Question: What would be your take on a xml file that contains certain elements, that reference n other elements. Background for this questions is a techtree (graph) serialized as a xml document. E.g. the tech "Cannons" prerequisite two other nodes (elements) "Iron" and "Gunpowder".

Source: <URL>
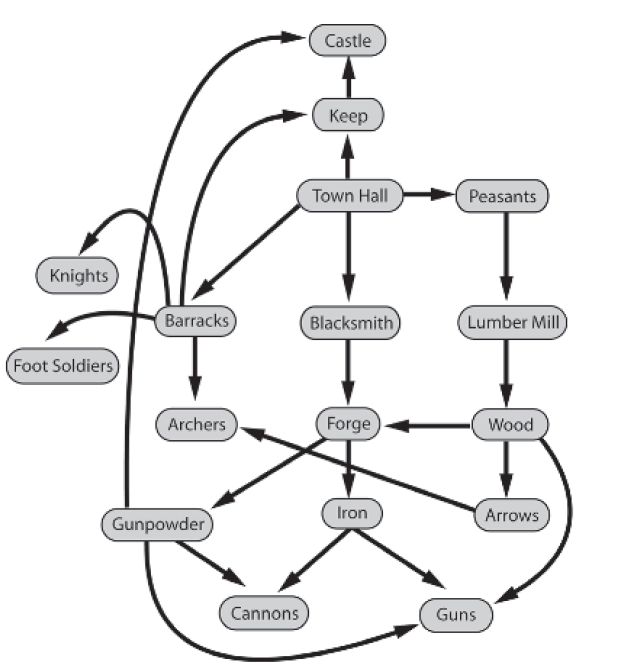
Answer: By its very nature, XML introduces a tree structure into a document. If the relation between an element and its child nodes is considered to be an "allows you to create" definition, then you'll have a problem when you run into a situation where certain objects are referenced more than once. You'll end up having to specify them twice with no obvious way of telling they represent the same thing.
Let's take a look at the Iron from your example:
'''
<iron>
<cannons/>
<guns/>
</iron>
'''
No problem there, however, Wood will have...
'''
<wood>
<forge/>
<arrows/>
<guns/>
</wood>
'''
The 'guns' element appears here as well. The above representation is very simple, but maybe a lot more data will be associated with each element and you'll want to avoid repetition. You'll also get into trouble when your graph contains cycles, although I suppose that wouldn't be valid anyway given the semantics. Also note that wood is a direct requirement for guns, but guns also depend indirectly on wood via iron <- forge <- wood. This will become complicate to represent.
A number of things could be done. First of all, each element and the contained structure could be placed separately in the XML document, then referred in some way...
'''
<guns itemId="1">
<!-- embedded structure -->
</guns>
...
<iron>
<item>1</item>
</iron>
<wood>
<item>1</item>
</wood>
'''
However, this leaves it up to you to programmatically resolve such references. The advantages of XML, being tools like parsers, XSLT and object binding, are partially lost.
Other options would be to link to elements via <URL> to define things only once, then include them in various places. Your "inlined" XML, with the inclusions resolved, will still have all the duplicate data. But at least it now no longer can become inconsistent.
But that's just one way of looking at it. Rather than trying to get the same directionality in the XML tree as in your graph, how about reversing things? Instead of an "allows you to create" relationship, you could make a "requires" relationship.
Going back to Iron:
'''
<iron>
<forge/>
</iron>
'''
You'll now know that Iron requires a Forge. Guns:
'''
<guns>
<gunpowder/>
<iron/>
<wood/>
</guns>
'''
But the problem remains the same: you can't just keep embedding one structure into the other, because at some point the same thing will be needed in more than one place. A Forge requires Wood, but so do Guns.
XML works for tree structures, but the moment your graph doesn't strictly adhere to such a structure, it becomes difficult to represent using XML. At least, difficult in the sense that you won't get any big advantages from it and will still need to program a lot yourself.
I don't know of any (de)serializable data representation that is a perfect fit for graphs of any kind. There's a software package called Graphviz which is intended specifically for graph rendering; it's open-source, so perhaps the documentation and/or code can deliver some good ideas.